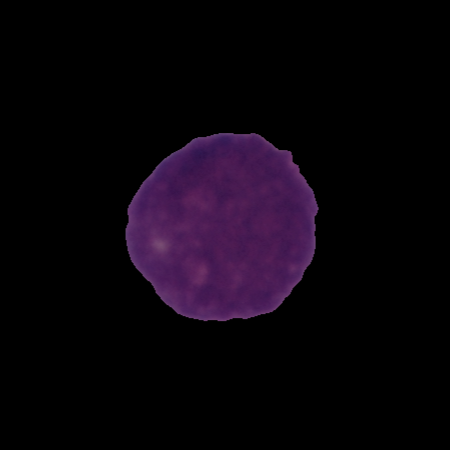
Label: cancer